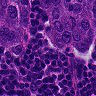
Metastatic tissue present: no